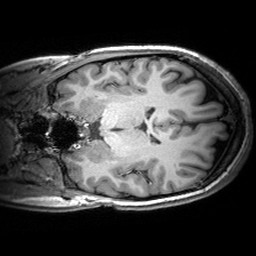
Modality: T1w
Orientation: coronal
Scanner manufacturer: siemens
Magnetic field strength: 3 T
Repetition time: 2.53 s
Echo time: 0.00299 s